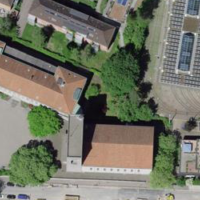
EUNIS habitat code: 54
Species observed at this site:
Sorbus aucuparia
Geranium sanguineum